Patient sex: M
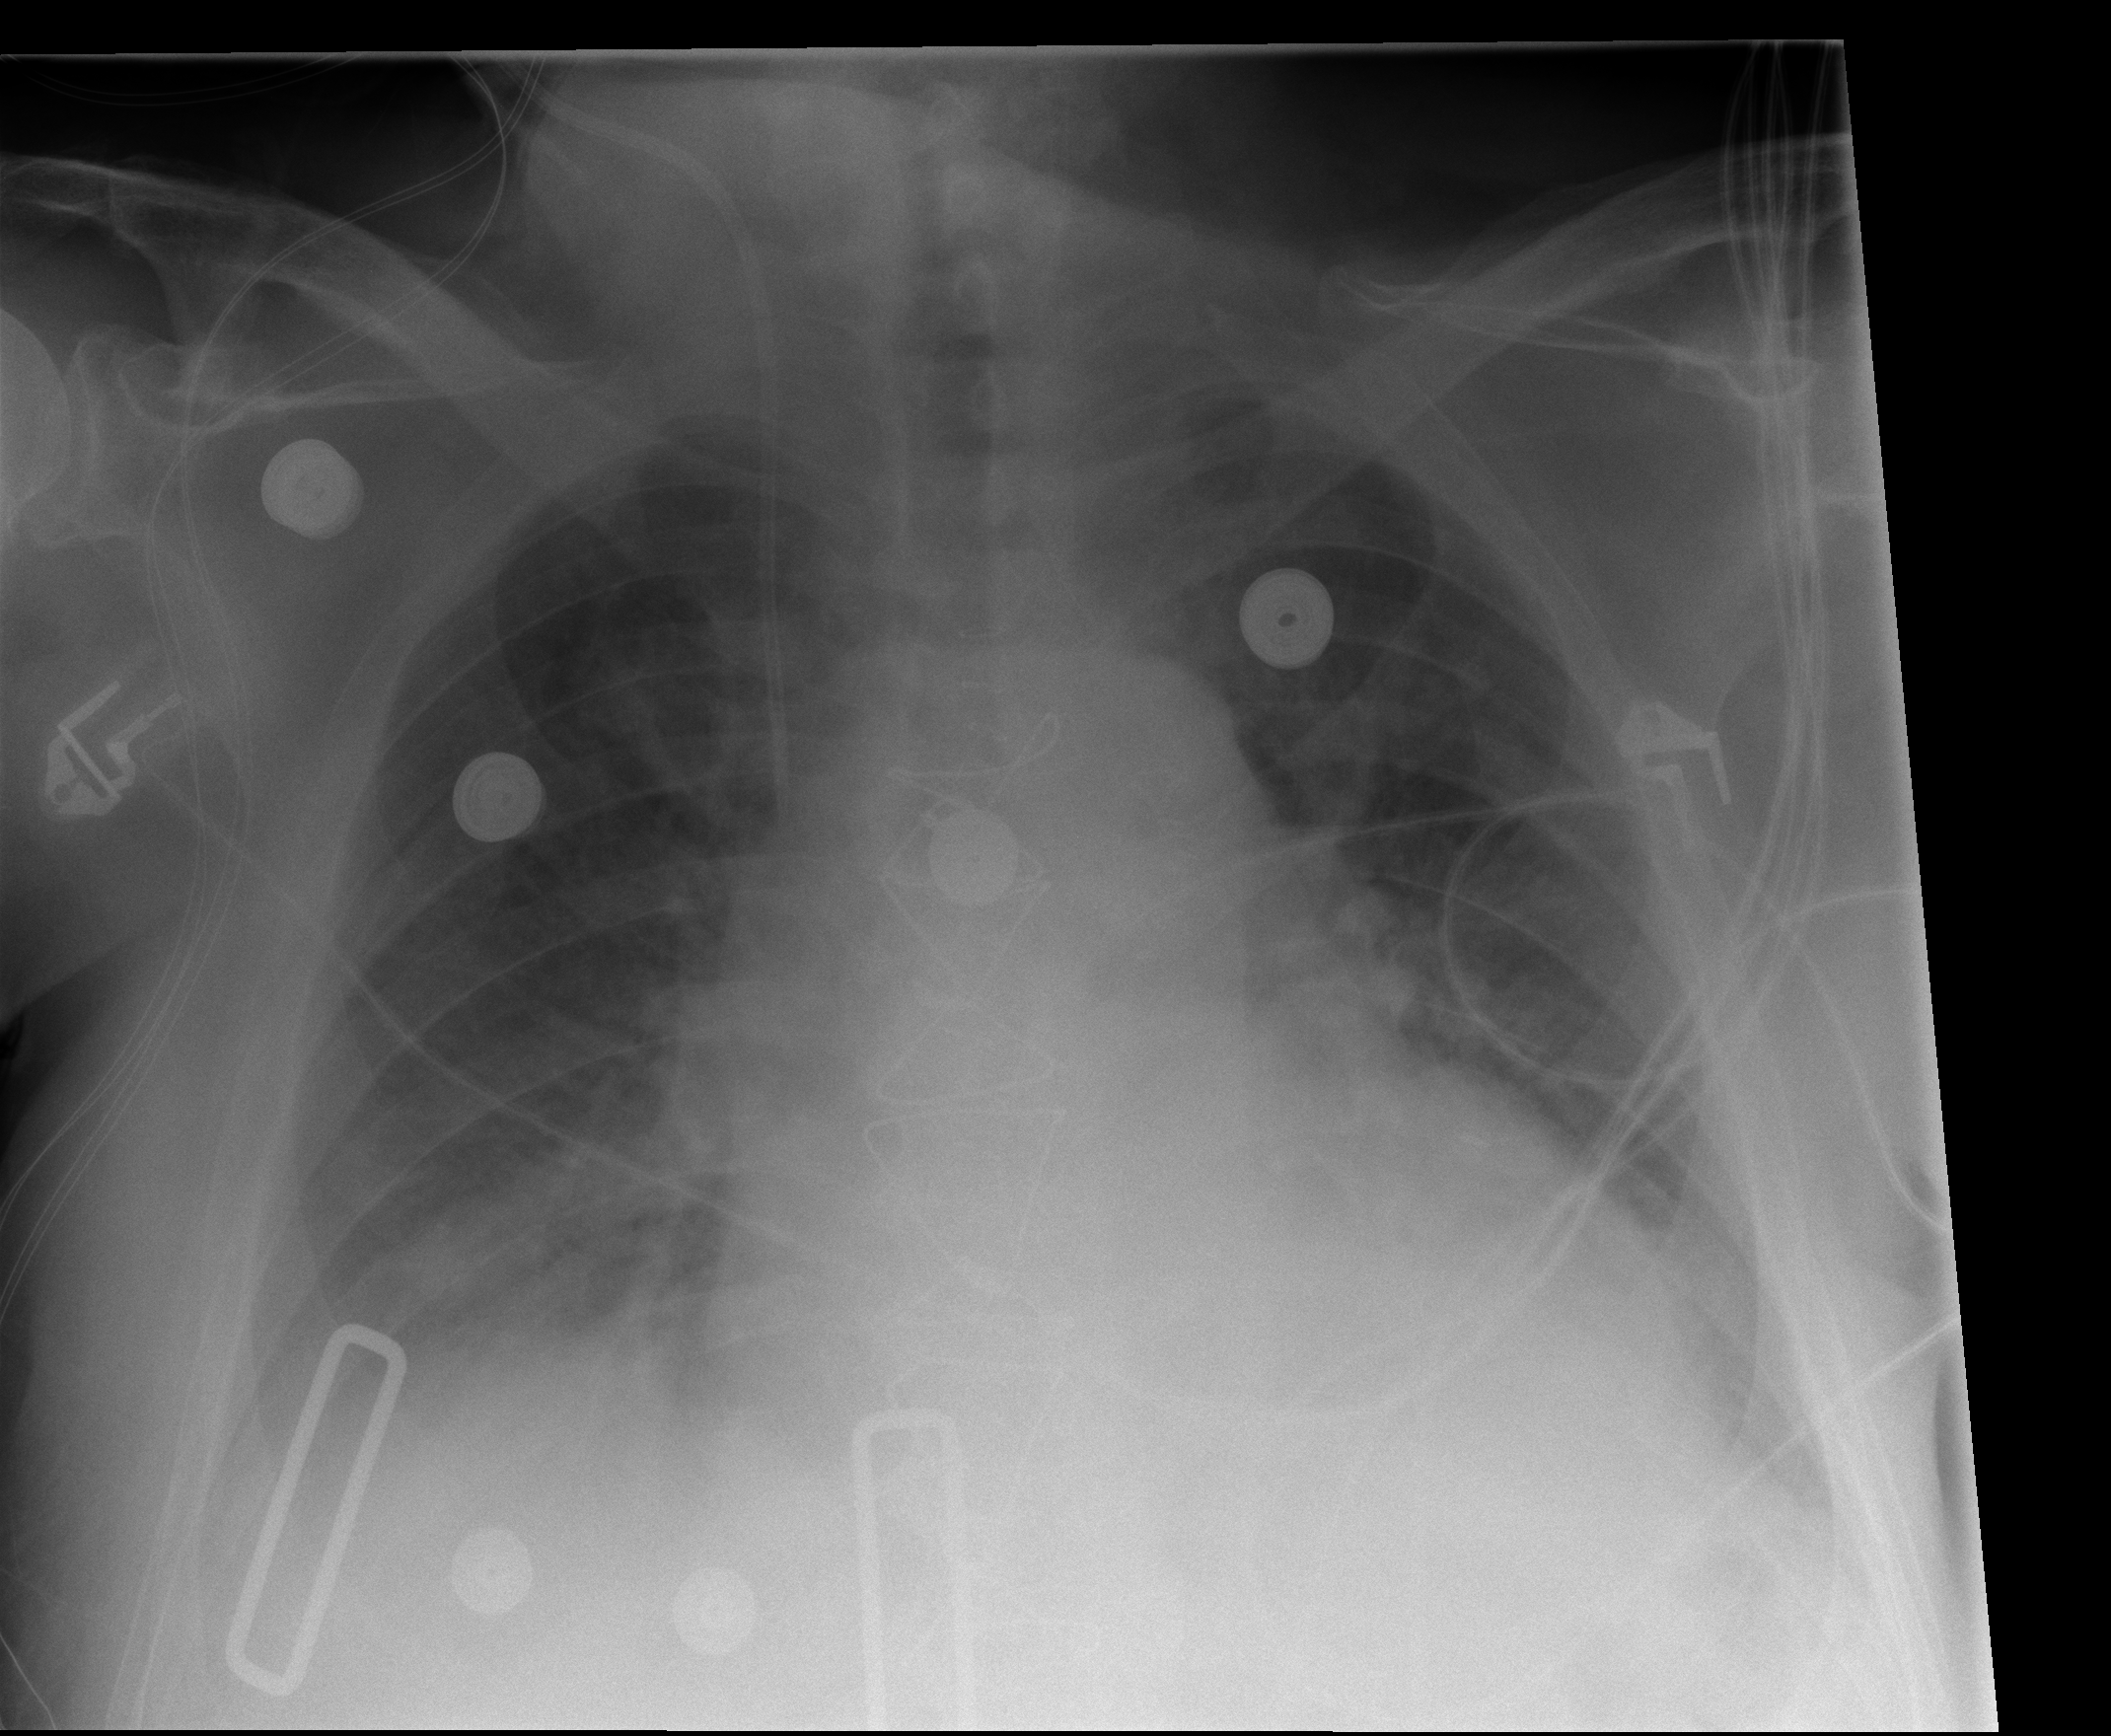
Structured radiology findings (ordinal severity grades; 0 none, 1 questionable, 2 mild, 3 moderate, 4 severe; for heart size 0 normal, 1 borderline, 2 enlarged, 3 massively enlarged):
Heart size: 2
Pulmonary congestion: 2
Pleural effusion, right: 2
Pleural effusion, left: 0
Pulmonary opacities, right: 0
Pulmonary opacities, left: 0
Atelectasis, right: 2
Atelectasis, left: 0